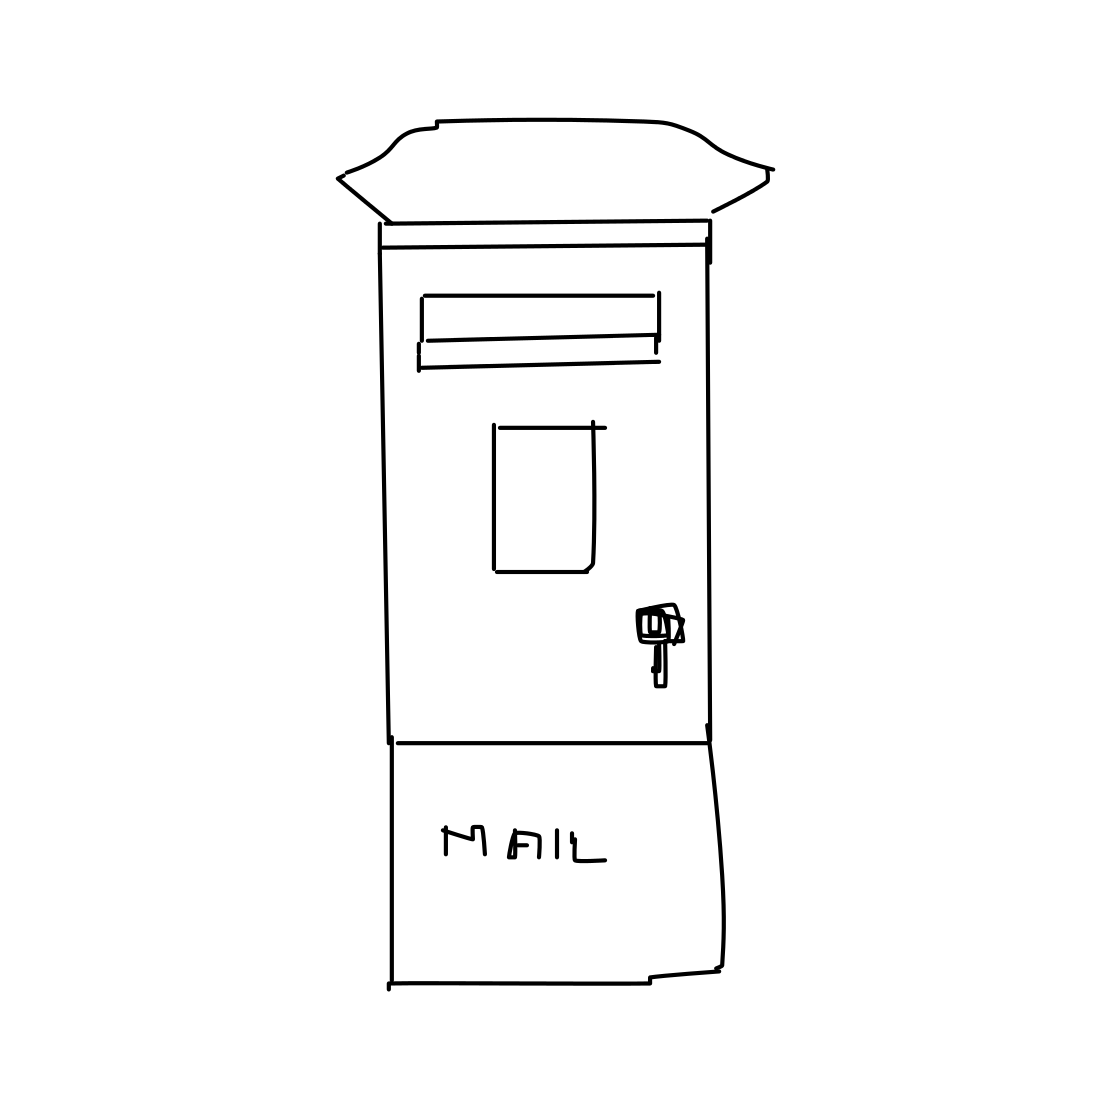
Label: mailbox